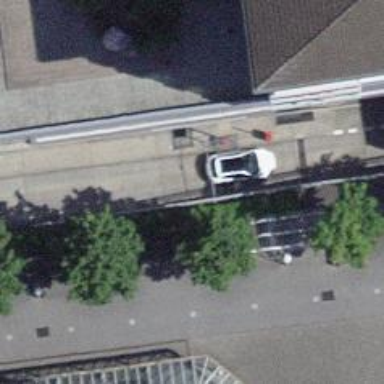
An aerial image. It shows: Parking entrance.